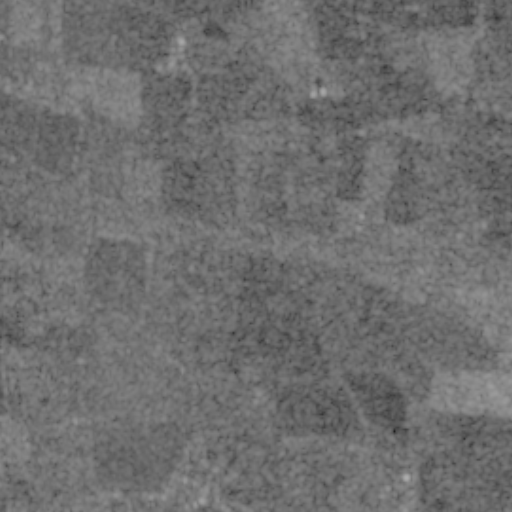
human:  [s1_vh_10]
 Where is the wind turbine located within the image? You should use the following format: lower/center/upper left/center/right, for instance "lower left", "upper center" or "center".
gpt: The wind turbine is located in the upper left of the image.
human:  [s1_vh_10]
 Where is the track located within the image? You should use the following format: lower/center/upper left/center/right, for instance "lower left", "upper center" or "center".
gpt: There is no track in the image.

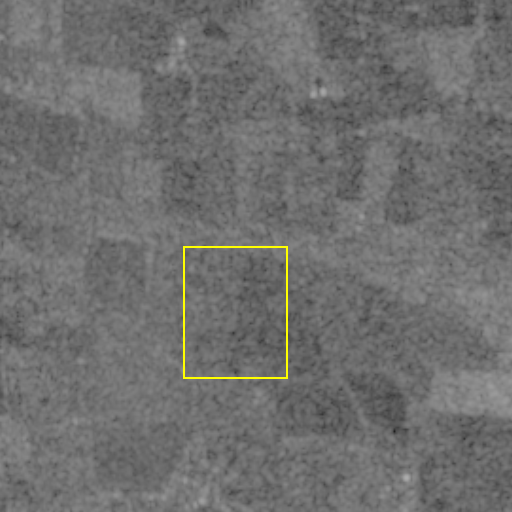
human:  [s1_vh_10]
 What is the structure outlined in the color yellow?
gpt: The structure outlined in yellow is a crop field.
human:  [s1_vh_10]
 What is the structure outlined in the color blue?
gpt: There is no blue outline.